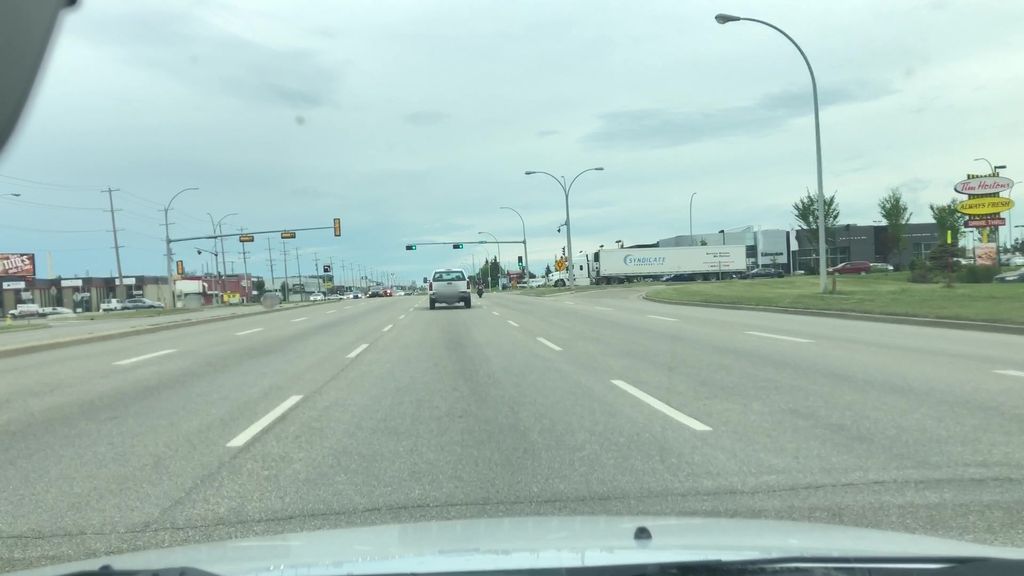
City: edmonton